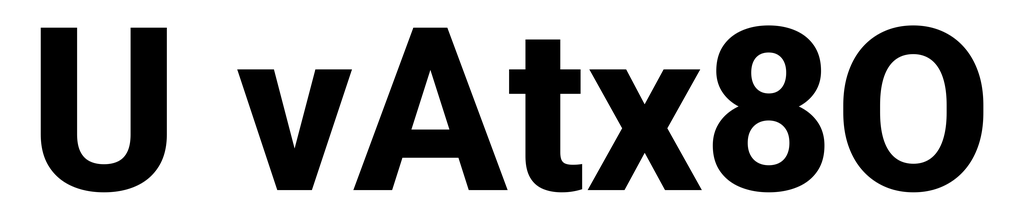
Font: Roboto_ExtraBold